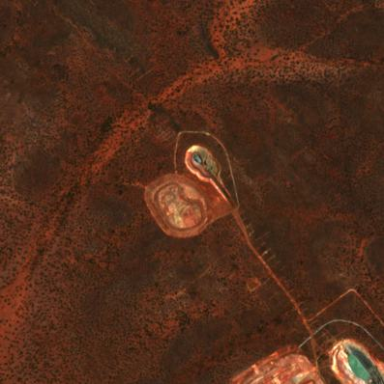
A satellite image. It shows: Industrial area used for mining operations.